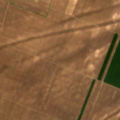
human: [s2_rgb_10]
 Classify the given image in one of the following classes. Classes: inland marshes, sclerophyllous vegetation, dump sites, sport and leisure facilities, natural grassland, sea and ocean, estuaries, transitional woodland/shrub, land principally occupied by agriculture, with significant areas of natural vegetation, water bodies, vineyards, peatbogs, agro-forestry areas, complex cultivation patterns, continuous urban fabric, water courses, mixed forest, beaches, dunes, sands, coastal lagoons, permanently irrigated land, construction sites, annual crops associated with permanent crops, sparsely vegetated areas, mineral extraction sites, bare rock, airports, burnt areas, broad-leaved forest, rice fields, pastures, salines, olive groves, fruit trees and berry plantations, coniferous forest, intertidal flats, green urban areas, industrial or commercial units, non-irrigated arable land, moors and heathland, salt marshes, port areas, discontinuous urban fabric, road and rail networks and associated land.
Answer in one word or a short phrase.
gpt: non-irrigated arable land